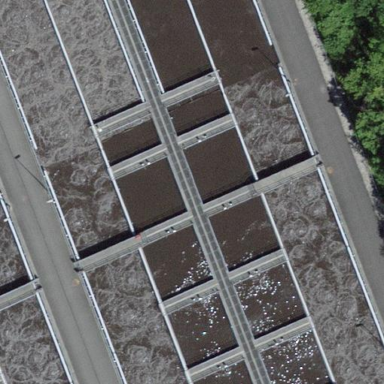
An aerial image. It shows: Image of wastewater.